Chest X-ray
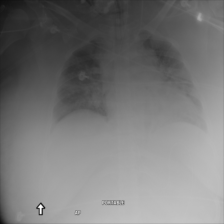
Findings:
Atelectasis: negative
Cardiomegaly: negative
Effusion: negative
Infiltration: positive
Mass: negative
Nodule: negative
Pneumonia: negative
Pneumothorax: negative
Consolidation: negative
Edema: negative
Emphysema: negative
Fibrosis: negative
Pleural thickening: negative
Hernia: negative